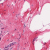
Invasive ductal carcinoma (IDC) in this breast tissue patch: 0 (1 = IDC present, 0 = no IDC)